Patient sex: F
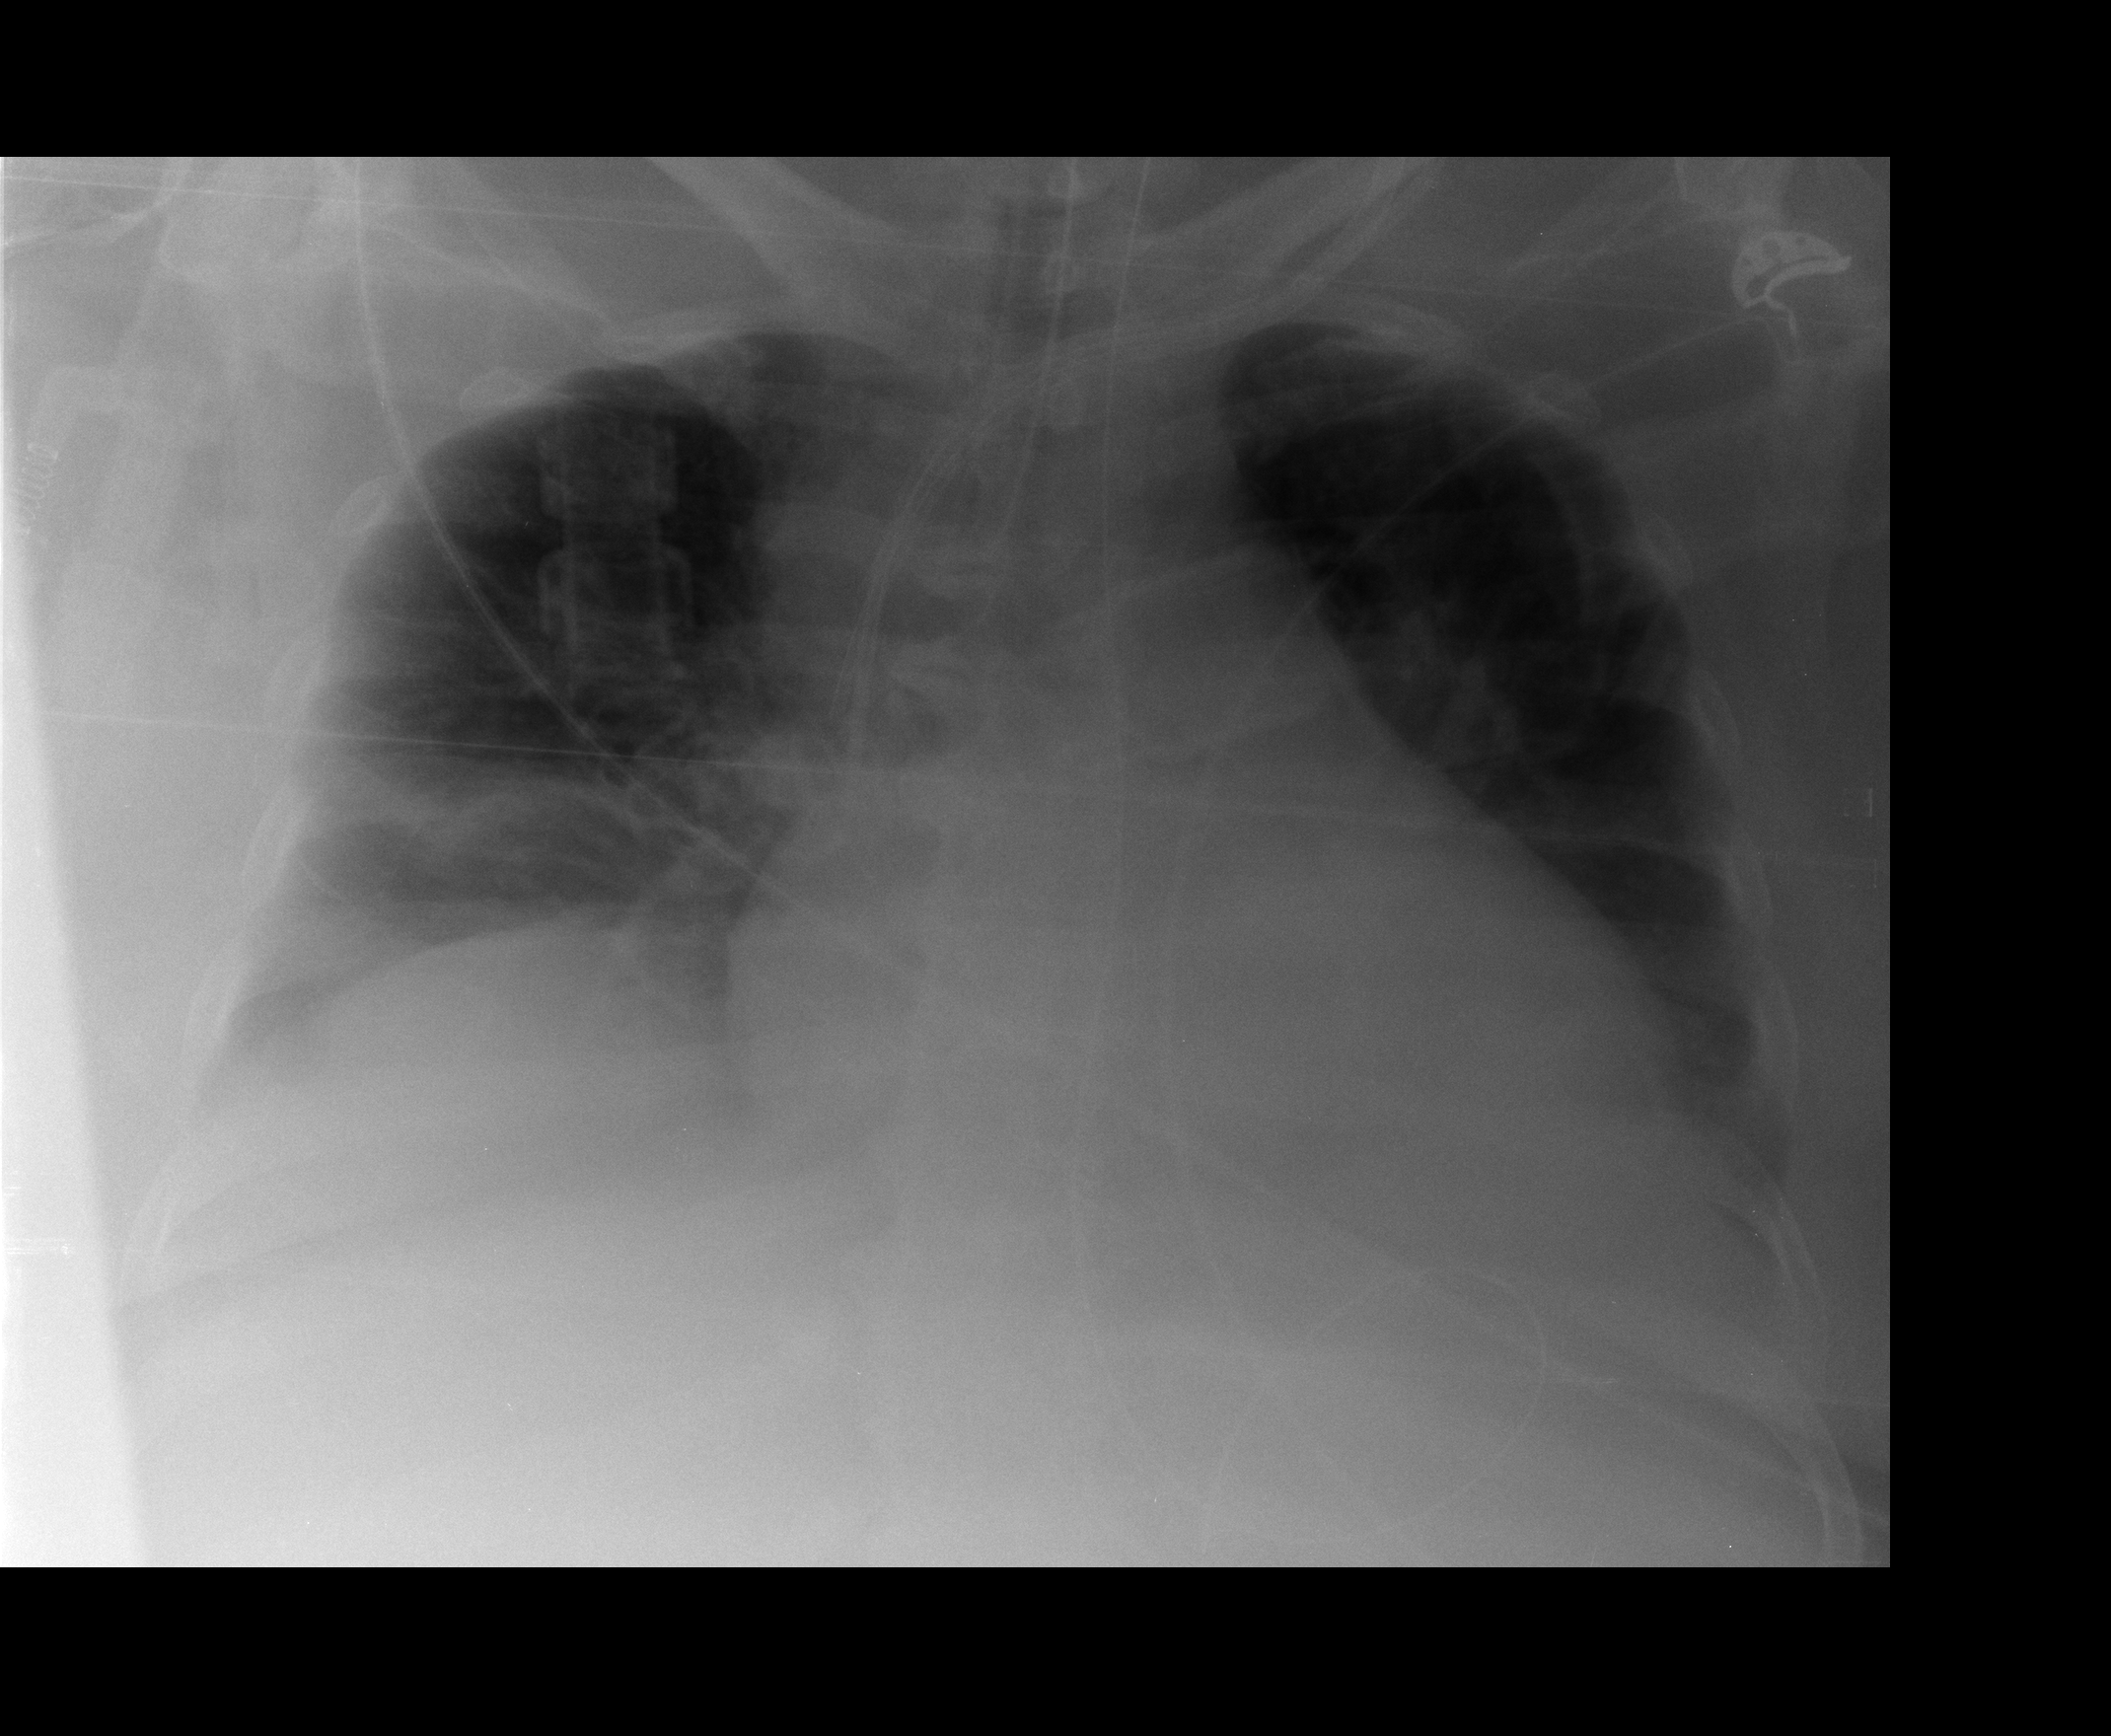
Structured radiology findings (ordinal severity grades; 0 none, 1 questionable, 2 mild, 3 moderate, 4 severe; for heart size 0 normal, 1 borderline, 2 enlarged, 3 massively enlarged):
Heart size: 2
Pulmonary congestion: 2
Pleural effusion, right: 0
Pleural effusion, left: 1
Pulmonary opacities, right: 1
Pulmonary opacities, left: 0
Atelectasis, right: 2
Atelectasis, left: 2